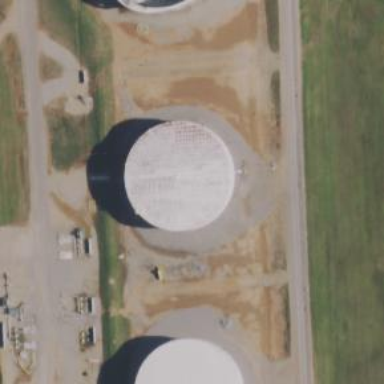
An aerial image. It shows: Storage tank which is man-made and housed in building.